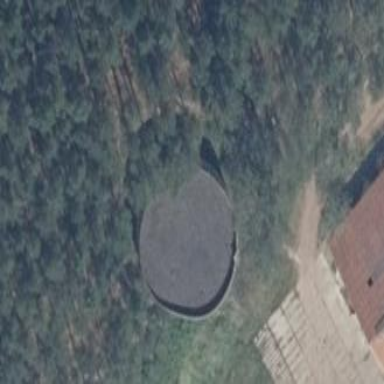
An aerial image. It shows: Silo building.